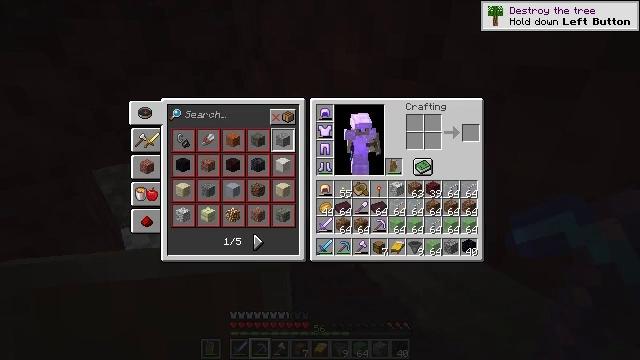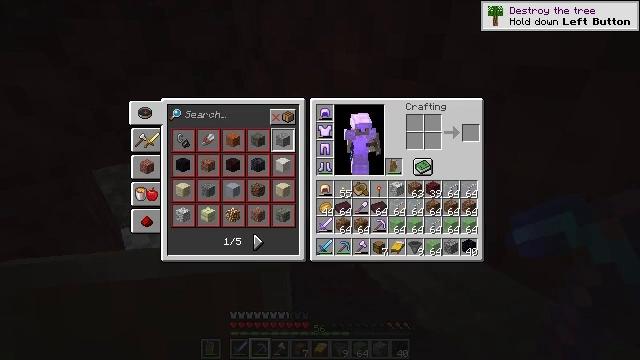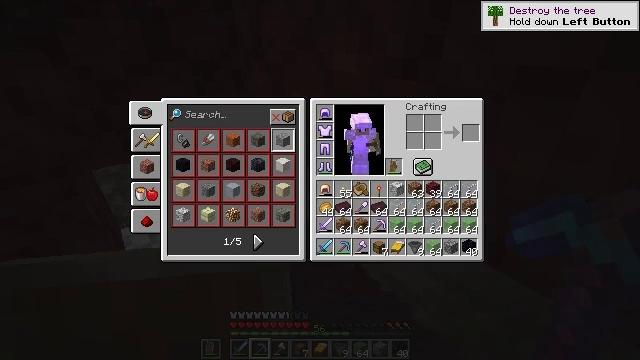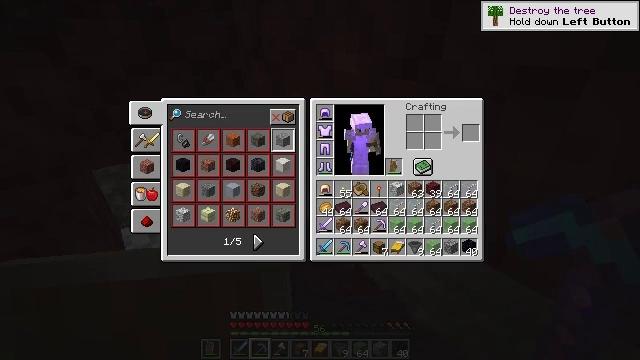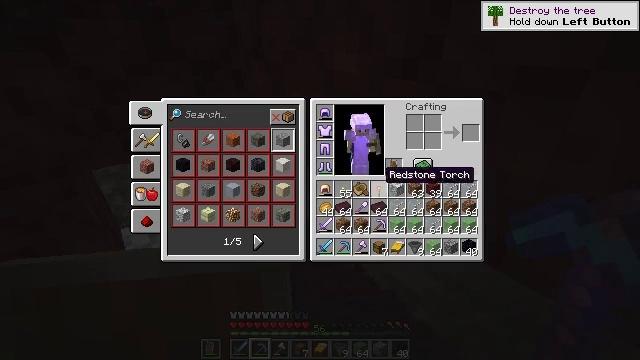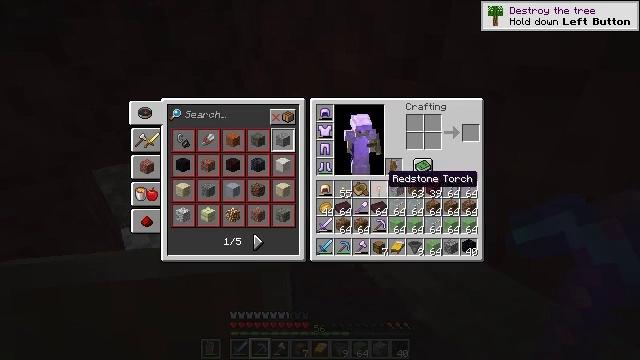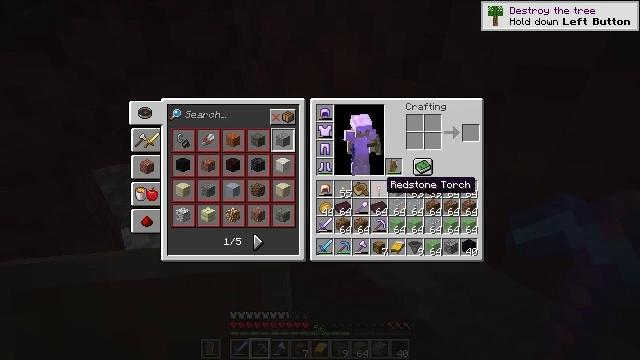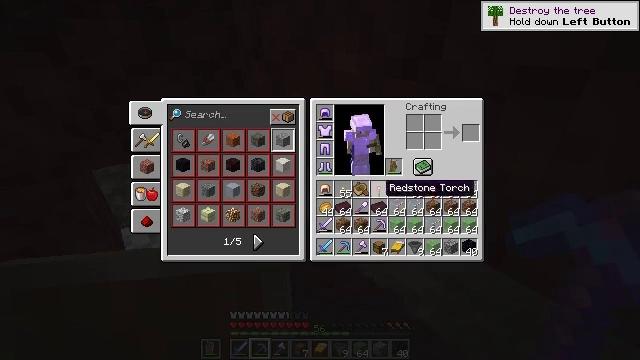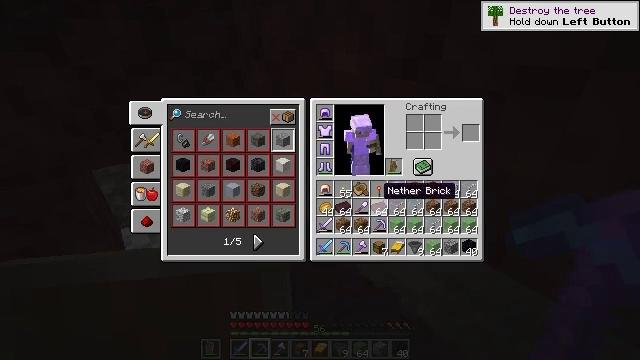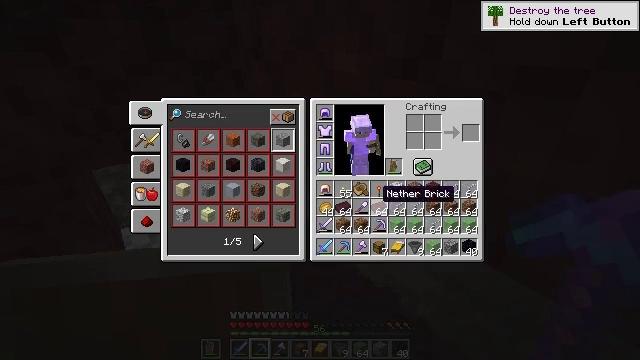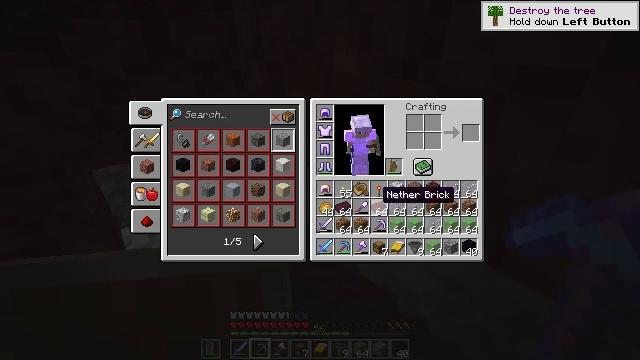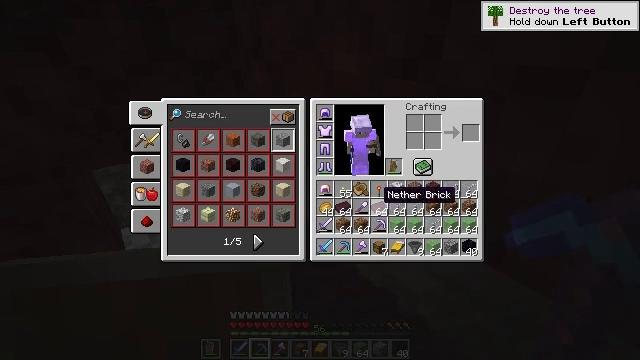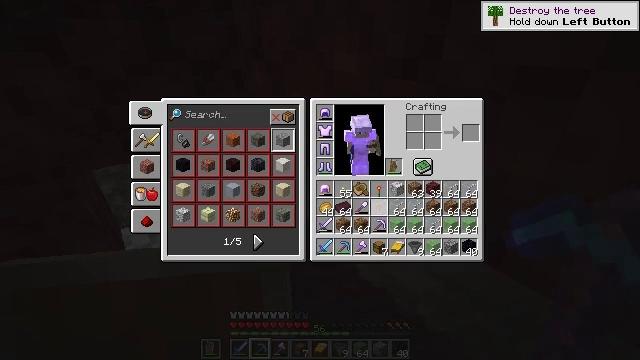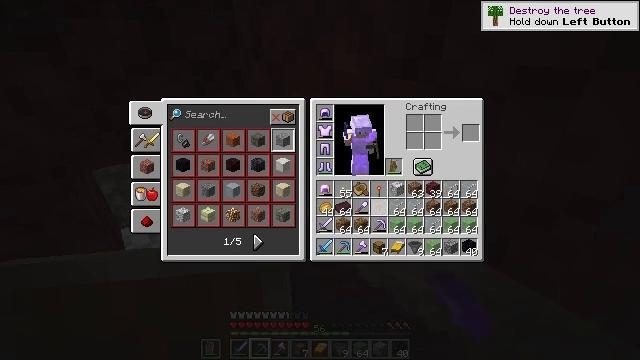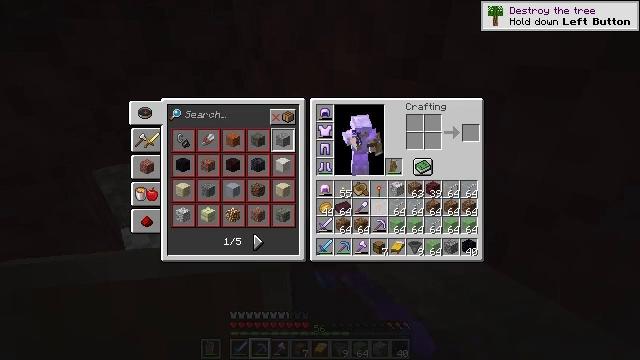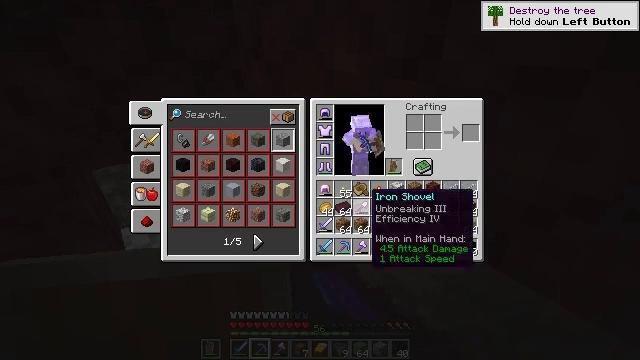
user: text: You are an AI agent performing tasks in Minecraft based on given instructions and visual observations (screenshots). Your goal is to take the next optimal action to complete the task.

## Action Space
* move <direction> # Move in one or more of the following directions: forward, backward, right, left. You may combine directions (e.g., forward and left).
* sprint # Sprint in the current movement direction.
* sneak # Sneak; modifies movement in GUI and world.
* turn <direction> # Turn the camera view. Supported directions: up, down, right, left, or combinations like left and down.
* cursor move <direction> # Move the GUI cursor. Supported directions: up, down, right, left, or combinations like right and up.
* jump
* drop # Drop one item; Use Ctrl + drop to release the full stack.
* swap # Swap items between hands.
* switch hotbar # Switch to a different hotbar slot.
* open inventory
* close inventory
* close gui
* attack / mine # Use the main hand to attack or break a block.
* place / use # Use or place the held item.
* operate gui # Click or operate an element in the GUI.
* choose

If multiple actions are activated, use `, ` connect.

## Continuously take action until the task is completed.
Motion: motion action
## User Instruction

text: Drop a nether brick.
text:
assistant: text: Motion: no_op
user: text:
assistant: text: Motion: sprint
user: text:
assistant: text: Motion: sprint
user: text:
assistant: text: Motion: sprint, cursor move down
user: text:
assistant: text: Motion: sprint
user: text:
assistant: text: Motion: sprint
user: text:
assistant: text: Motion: sprint
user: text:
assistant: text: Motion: sprint
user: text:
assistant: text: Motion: sprint
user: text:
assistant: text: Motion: sprint
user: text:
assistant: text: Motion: sprint
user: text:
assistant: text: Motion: sprint, drop
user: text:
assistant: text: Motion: sprint, drop
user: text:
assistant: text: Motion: sprint
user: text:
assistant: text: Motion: sprint, cursor move left
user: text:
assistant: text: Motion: sprint, cursor move left
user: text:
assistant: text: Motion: sprint
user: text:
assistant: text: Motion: sprint
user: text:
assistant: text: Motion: sprint
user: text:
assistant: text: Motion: sprint
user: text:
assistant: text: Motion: sprint
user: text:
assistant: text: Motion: sprint, drop
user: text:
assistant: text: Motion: sprint, drop
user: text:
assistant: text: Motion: sprint
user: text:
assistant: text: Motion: sprint, cursor move right
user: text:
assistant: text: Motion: sprint, cursor move right
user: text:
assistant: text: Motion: sprint
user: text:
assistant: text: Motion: sprint
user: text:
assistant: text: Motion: sprint
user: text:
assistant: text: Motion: sprint